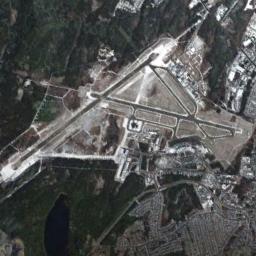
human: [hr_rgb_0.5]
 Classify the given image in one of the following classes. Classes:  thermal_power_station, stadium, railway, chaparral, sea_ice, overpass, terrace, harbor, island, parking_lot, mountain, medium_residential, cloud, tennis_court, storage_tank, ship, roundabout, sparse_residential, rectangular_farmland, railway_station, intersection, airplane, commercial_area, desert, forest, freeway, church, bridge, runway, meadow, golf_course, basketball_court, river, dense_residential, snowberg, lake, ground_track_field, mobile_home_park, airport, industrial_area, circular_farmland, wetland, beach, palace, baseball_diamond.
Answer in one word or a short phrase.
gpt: airport